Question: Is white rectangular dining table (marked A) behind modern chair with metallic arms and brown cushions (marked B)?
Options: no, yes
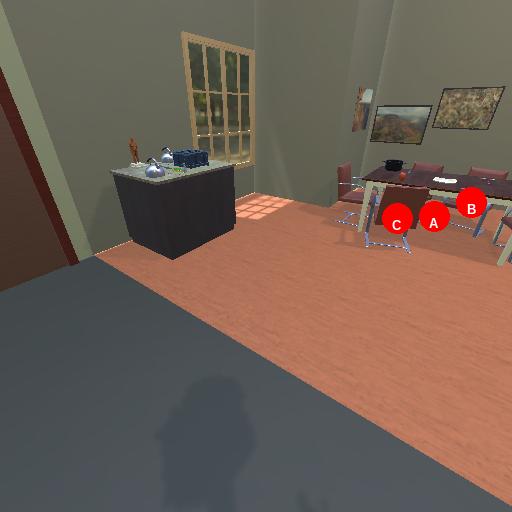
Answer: no